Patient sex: M
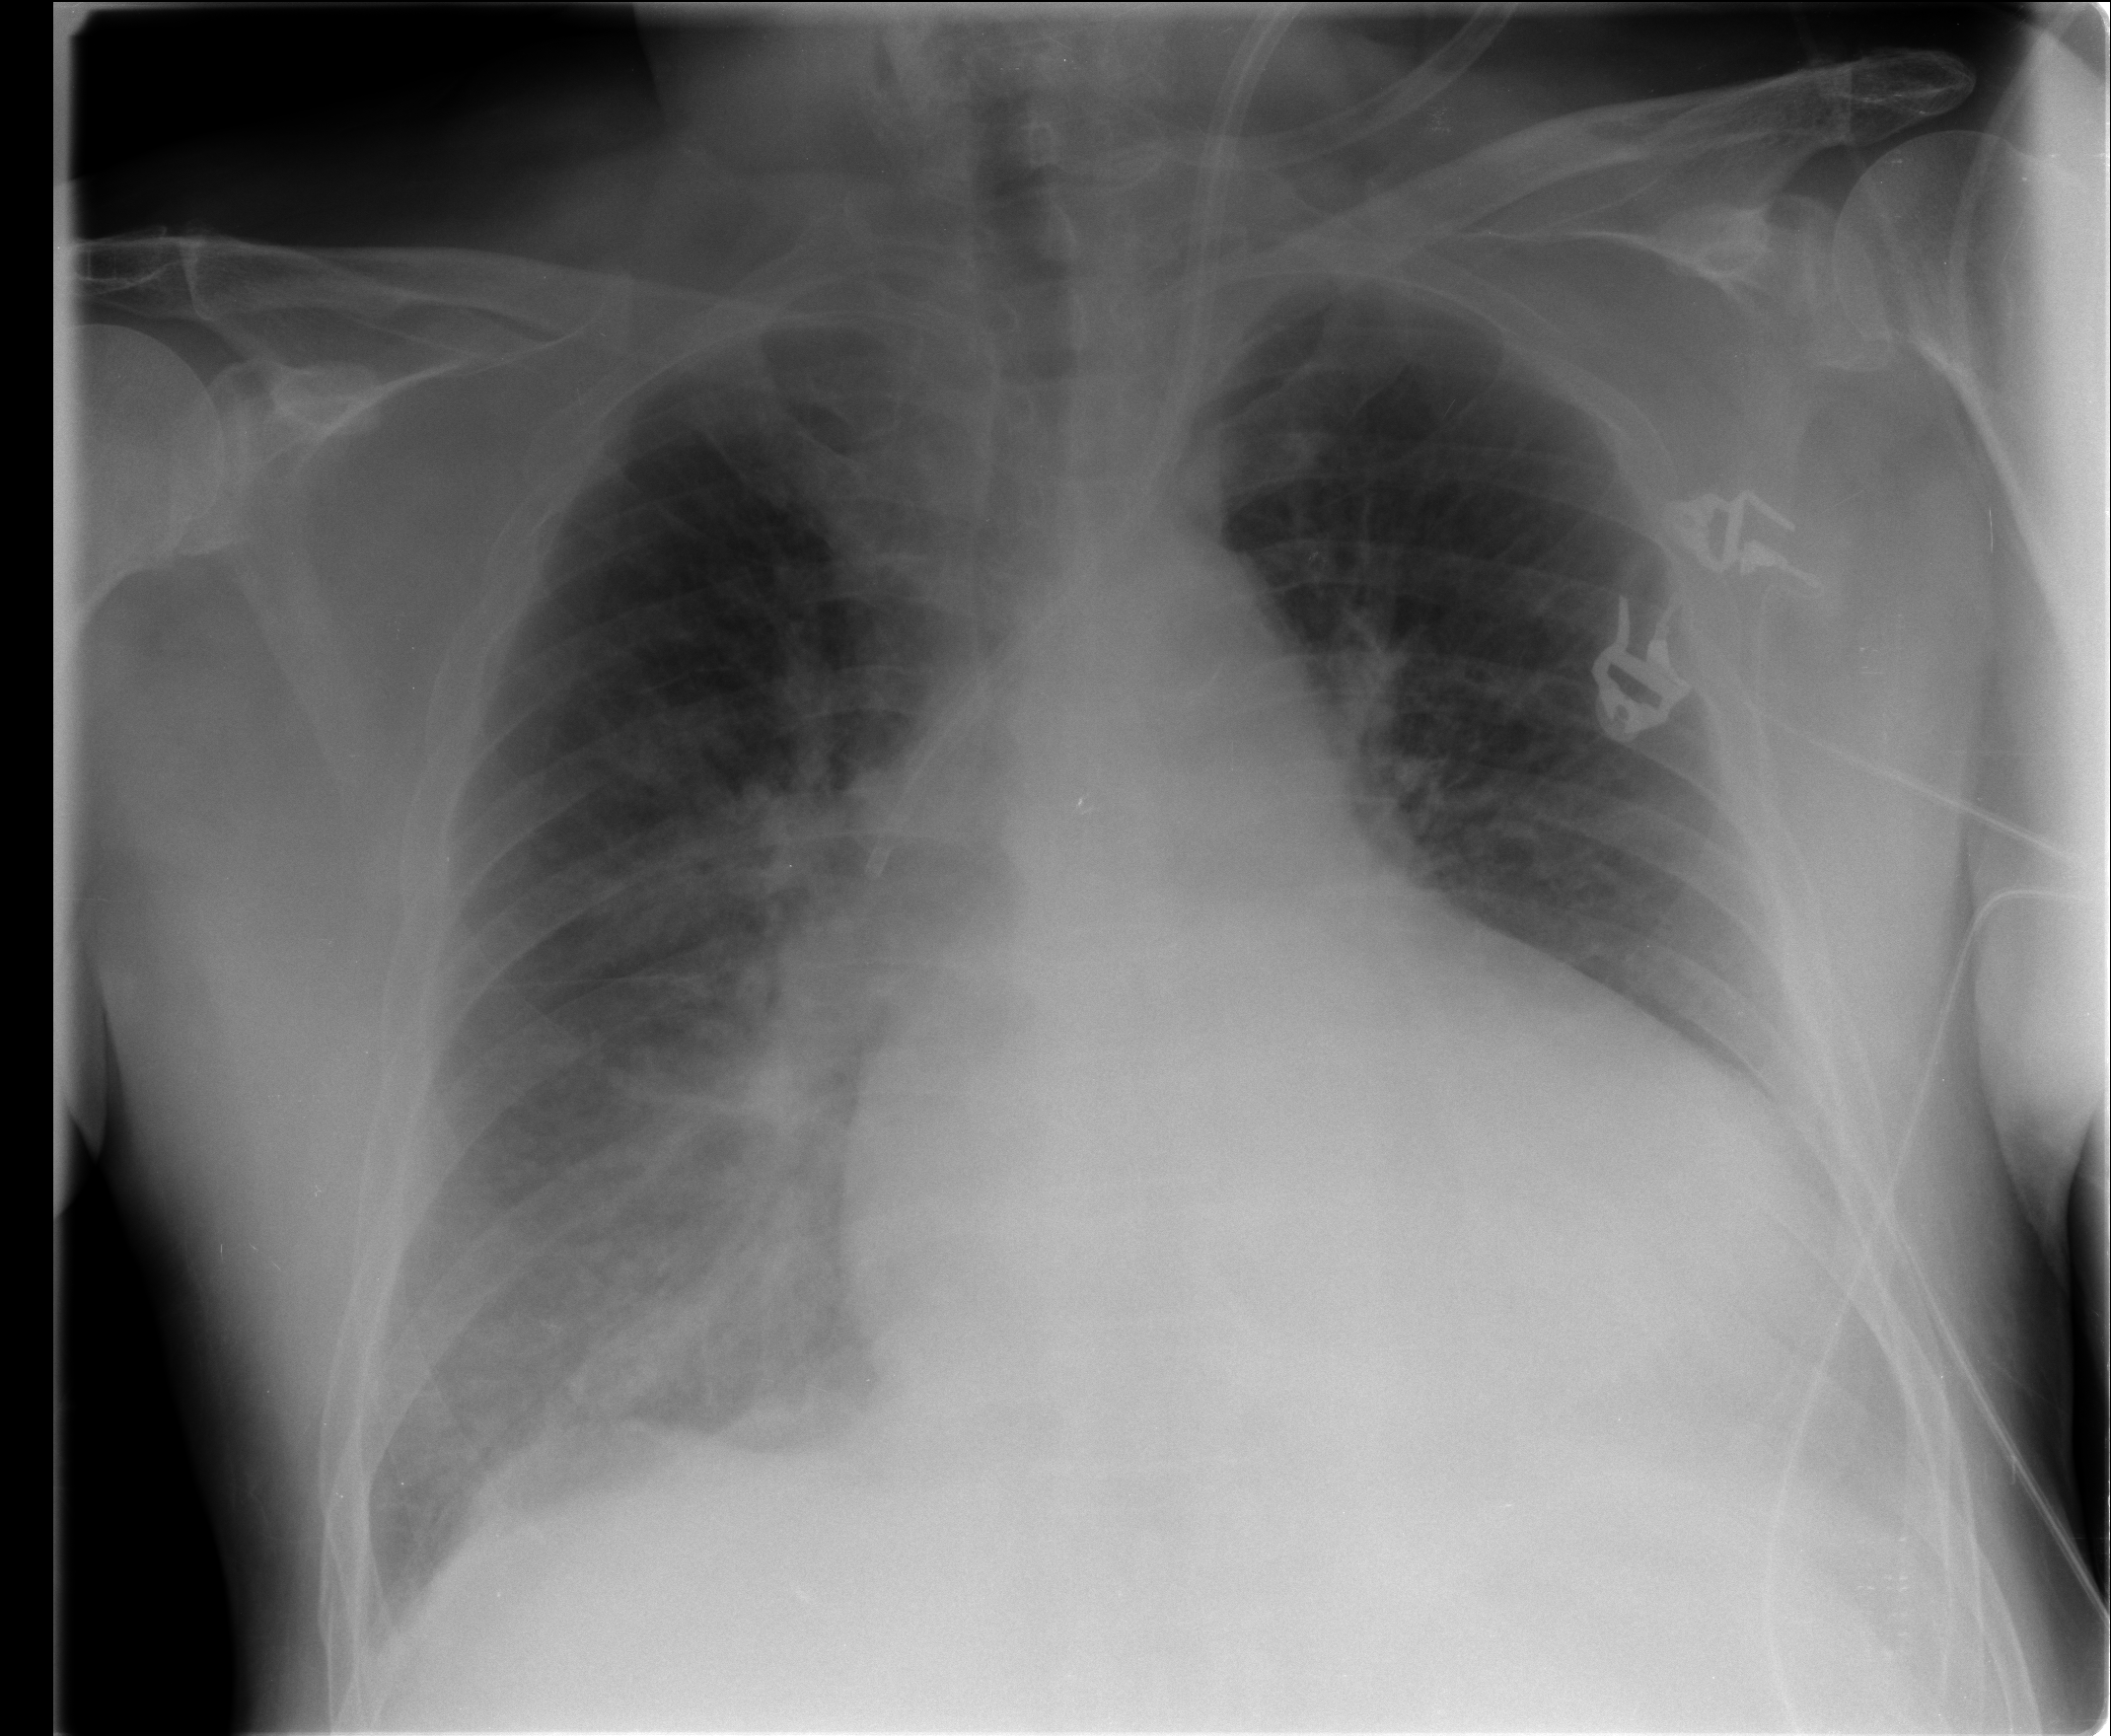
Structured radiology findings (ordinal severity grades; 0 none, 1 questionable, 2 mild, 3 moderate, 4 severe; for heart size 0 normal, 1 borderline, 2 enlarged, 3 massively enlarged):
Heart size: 2
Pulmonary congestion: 3
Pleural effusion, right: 1
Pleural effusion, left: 1
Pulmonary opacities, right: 0
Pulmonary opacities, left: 0
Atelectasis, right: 0
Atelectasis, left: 0